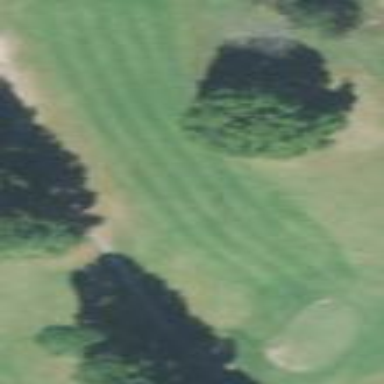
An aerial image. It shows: Golf fairway surrounded by grass.